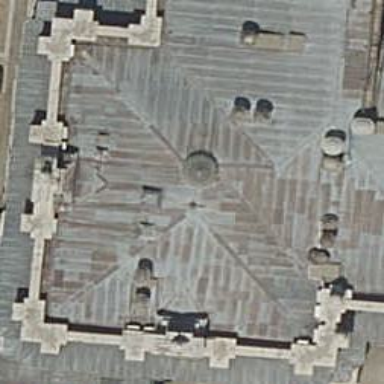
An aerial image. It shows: Building with hipped roof made of metal.